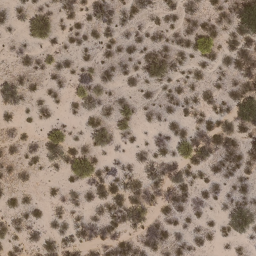
Label: chaparral